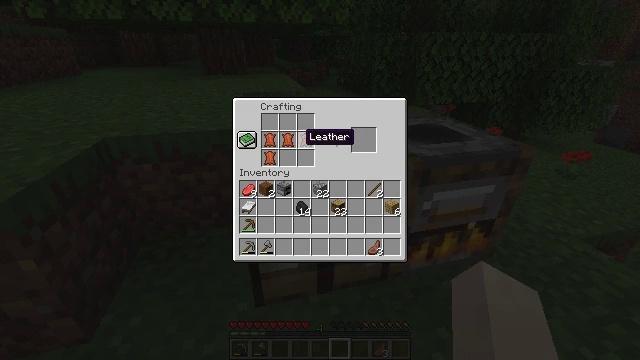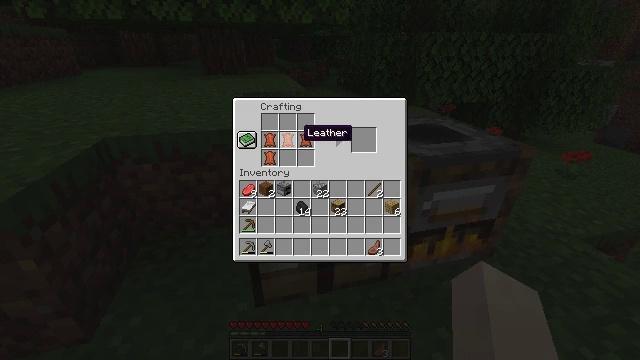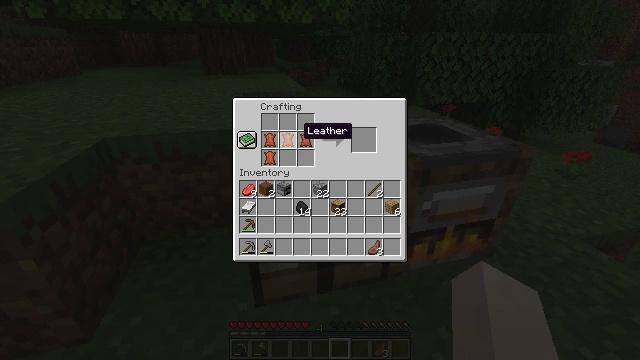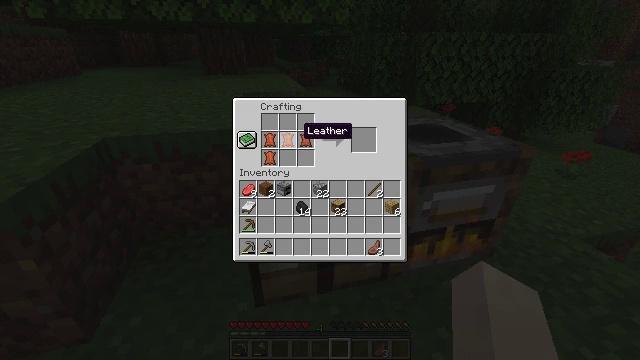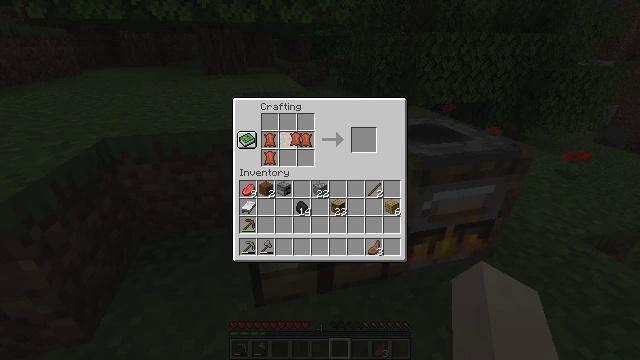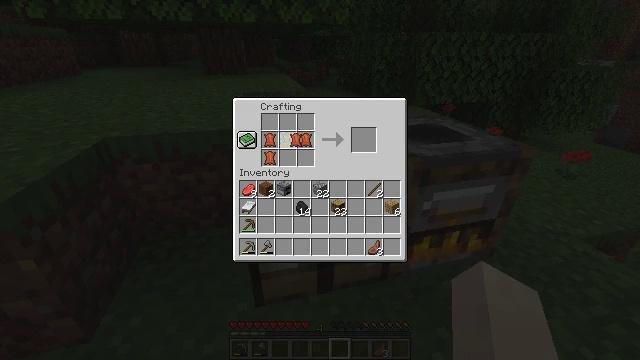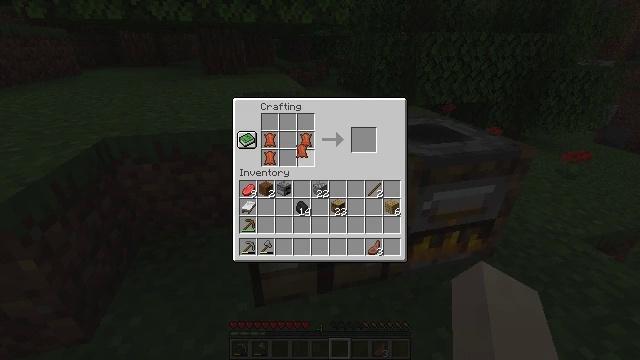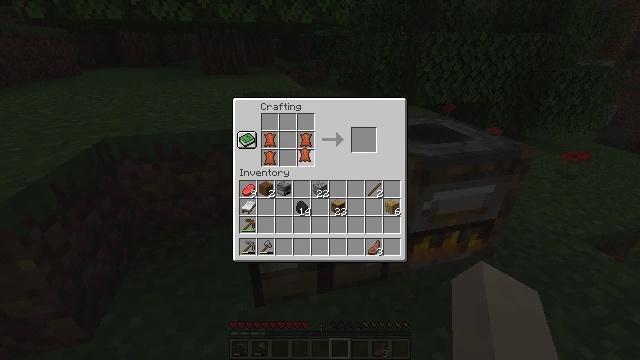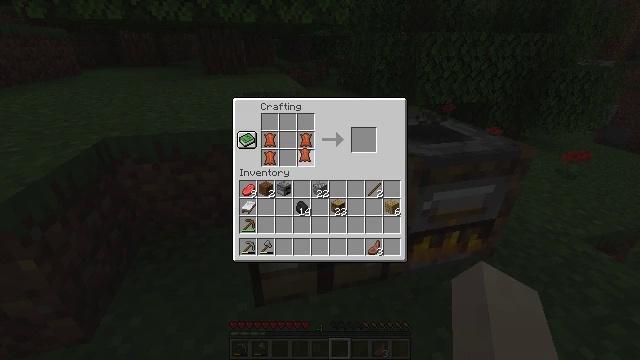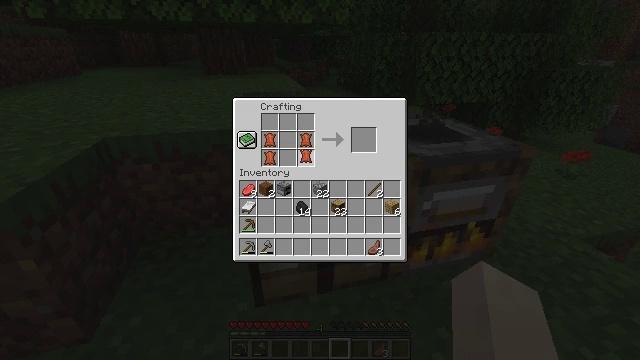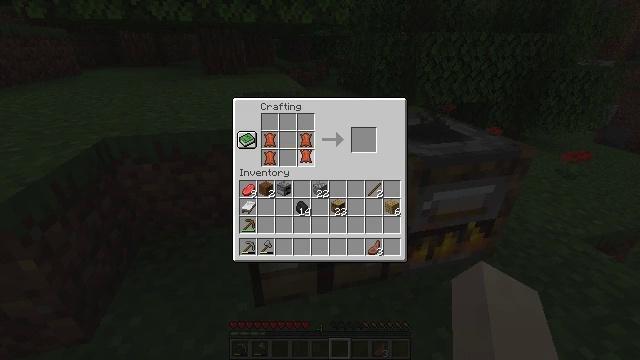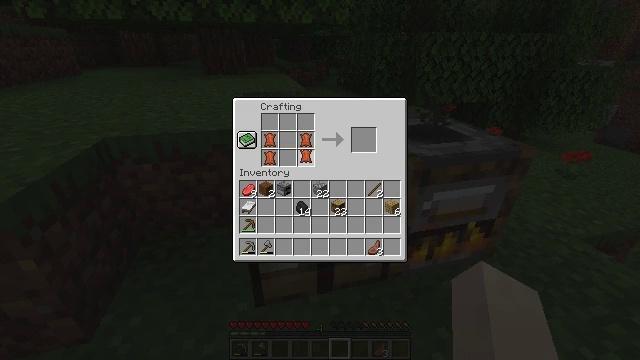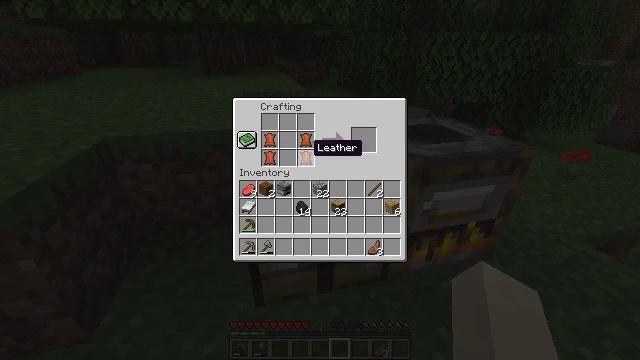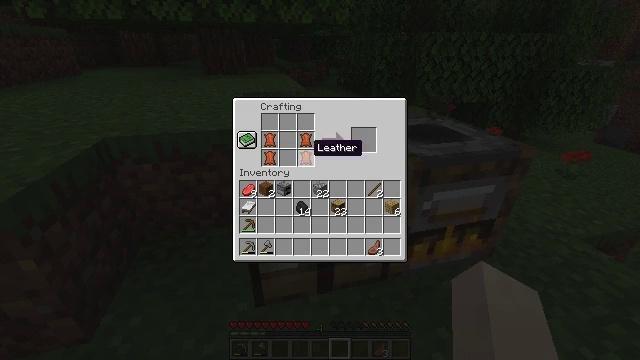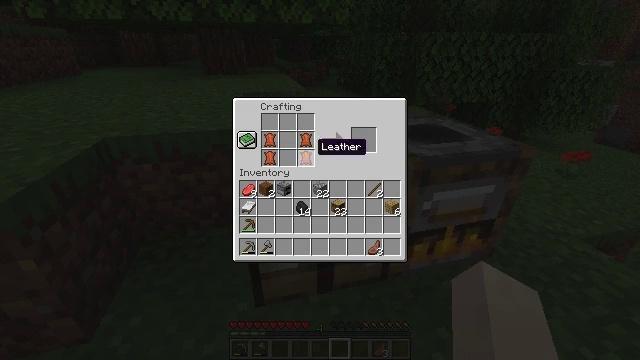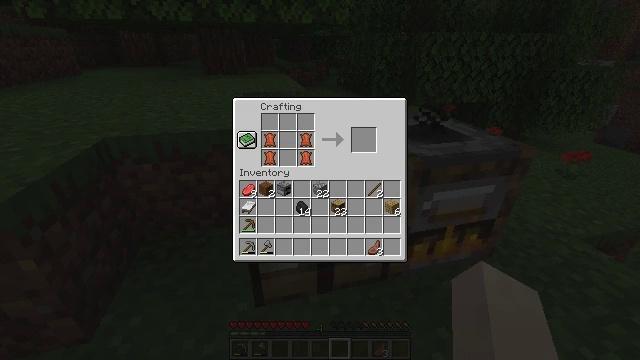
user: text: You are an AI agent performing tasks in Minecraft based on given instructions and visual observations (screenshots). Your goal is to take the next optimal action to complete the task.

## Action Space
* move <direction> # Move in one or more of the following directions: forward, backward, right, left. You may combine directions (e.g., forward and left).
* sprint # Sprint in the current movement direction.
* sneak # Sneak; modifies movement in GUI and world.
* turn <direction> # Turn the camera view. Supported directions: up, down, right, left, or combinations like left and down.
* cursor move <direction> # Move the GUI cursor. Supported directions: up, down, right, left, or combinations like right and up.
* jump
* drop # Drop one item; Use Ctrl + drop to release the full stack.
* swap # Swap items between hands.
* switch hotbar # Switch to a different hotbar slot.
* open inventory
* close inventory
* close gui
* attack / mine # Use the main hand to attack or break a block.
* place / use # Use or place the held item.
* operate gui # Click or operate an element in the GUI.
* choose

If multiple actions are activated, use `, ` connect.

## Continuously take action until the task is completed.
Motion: motion action
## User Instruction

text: Craft a pair of leather boots.
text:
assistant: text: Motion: no_op
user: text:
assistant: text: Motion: no_op
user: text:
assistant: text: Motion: no_op
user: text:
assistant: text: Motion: operate gui
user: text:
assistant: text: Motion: operate gui
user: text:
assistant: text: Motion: cursor move down
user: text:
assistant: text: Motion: no_op
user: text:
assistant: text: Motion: no_op
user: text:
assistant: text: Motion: operate gui
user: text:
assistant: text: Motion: operate gui
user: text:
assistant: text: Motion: operate gui
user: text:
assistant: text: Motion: no_op
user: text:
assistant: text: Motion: no_op
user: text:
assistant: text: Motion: no_op
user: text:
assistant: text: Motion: cursor move right
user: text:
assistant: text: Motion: sneak, cursor move right and up
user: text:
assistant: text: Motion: sneak
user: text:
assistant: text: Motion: sneak
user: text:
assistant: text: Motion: sneak
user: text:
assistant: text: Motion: sneak
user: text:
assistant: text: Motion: sneak
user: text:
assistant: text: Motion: sneak, operate gui
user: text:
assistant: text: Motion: sneak, operate gui
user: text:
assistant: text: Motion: sneak
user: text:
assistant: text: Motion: sneak
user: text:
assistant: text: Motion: no_op
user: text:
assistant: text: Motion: no_op